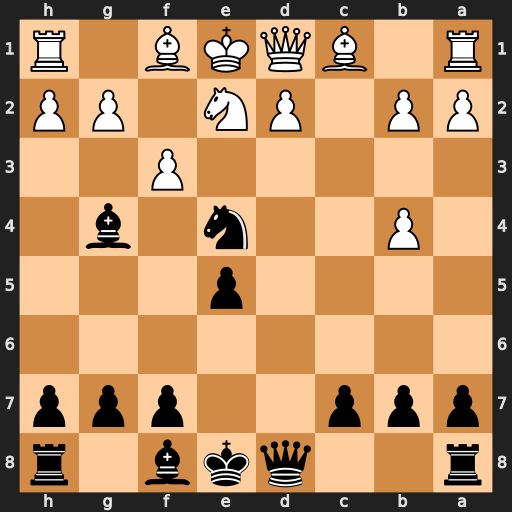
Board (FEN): r2qkb1r/ppp2ppp/8/4p3/1P2n1b1/5P2/PP1PN1PP/R1BQKB1R
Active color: b
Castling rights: KQkq
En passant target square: -
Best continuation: Bxf3 Qa4+ c6 gxf3 Qh4+ Kd1 Nf2+